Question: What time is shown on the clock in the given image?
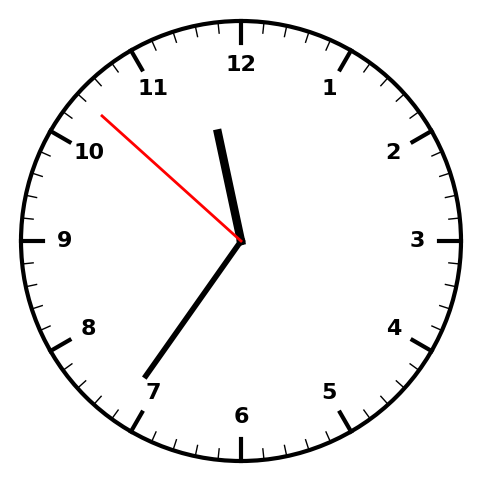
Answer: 11:35:52